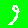
Digit: 9